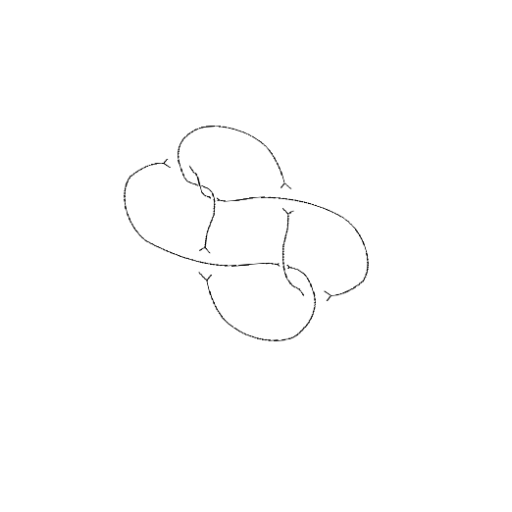
Crossing number: 7